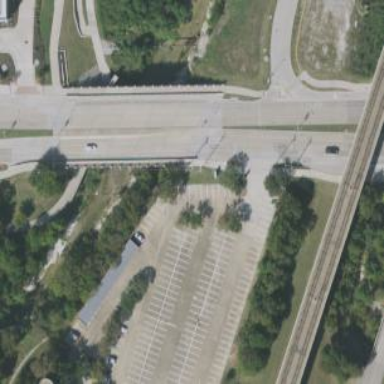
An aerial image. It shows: Secondary road with bridge and separate sidewalk.